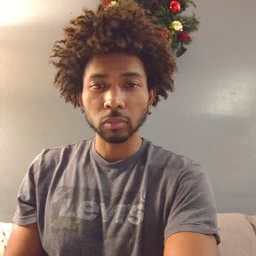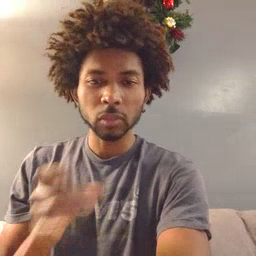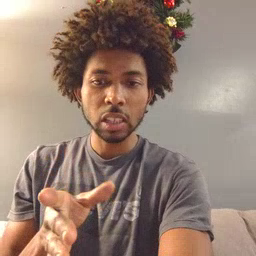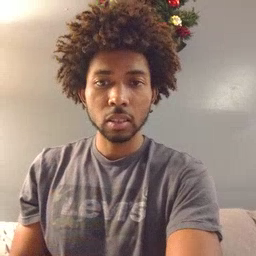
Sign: hate